Field crop: maize
Growth stage: 2
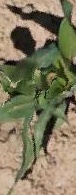
Species: maize